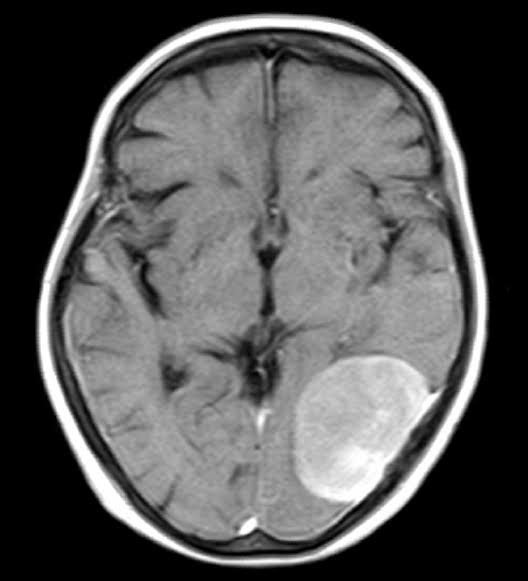
Label: meningioma